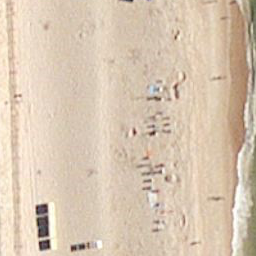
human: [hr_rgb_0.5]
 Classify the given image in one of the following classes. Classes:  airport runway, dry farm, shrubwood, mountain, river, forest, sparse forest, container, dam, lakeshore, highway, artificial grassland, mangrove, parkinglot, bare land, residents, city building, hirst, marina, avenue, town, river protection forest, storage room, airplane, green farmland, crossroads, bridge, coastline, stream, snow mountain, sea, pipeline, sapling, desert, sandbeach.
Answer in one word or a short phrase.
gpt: sandbeach